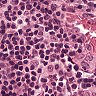
Metastatic tissue present: no